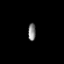
Tissue: prostate
Cell type: T cells
Senescence score: 0.3271
Nuclear area (px): 131
Mean DAPI intensity: 130.969